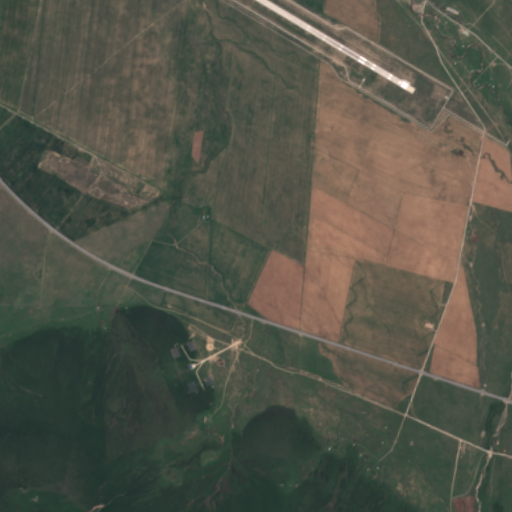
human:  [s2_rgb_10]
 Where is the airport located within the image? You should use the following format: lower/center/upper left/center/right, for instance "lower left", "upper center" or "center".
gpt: The airport is located in the upper of the image.
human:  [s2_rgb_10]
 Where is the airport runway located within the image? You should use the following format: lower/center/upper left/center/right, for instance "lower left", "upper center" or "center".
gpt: The airport runway is located in the upper of the image.
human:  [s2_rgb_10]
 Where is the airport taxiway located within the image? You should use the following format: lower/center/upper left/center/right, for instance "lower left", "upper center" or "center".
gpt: The airport taxiway is located in the upper right of the image.
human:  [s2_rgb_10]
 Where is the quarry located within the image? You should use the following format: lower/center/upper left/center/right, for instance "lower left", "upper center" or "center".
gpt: The quarry is located in the upper left of the image.
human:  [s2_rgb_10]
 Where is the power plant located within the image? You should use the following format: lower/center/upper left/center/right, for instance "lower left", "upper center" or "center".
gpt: There is no power plant in the image.